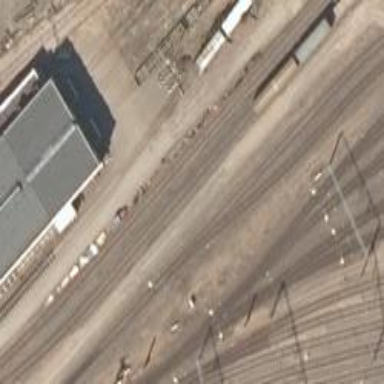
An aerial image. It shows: Railway signal.